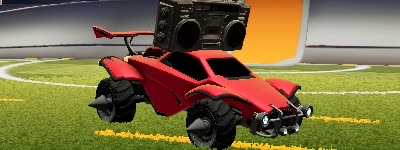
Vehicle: octane